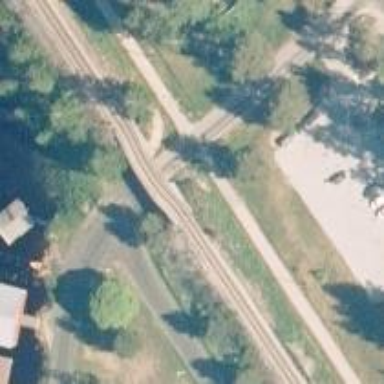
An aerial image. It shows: Bridge carrying continuous railway rails.